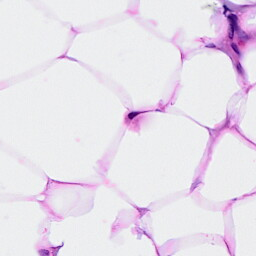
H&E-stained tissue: Breast